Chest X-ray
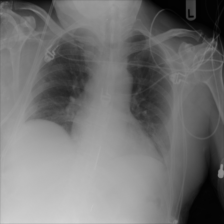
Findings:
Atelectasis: negative
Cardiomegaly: negative
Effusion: negative
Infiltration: negative
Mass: negative
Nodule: negative
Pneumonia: negative
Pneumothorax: negative
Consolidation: negative
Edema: negative
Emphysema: negative
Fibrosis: negative
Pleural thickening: negative
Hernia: negative